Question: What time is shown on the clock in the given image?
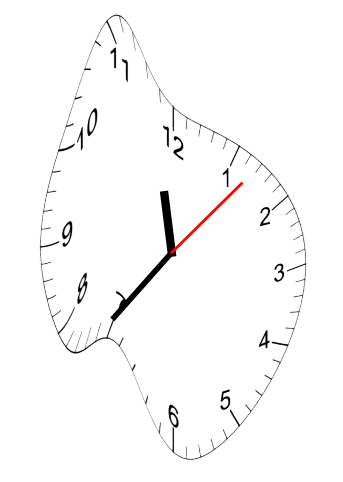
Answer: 11:36:07